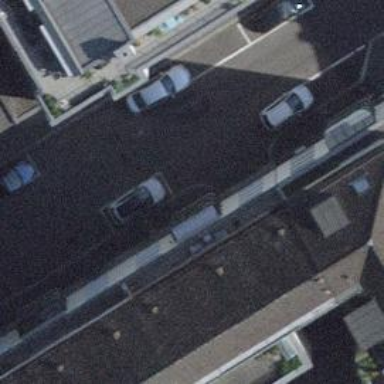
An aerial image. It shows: Street-side parallel parking available at this location.